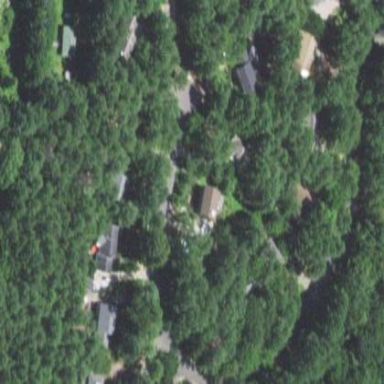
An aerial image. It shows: Residential area within neighborhood.